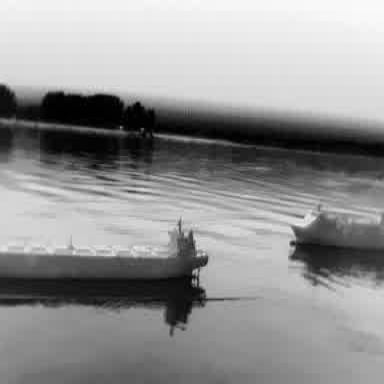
There are two objects shown in the infrared image, including a liner, and a container_ship.